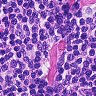
Metastatic tissue present: no